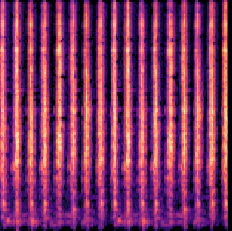
Sound class: Clock tick